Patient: sex M, age 80
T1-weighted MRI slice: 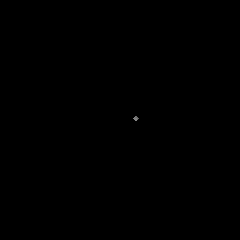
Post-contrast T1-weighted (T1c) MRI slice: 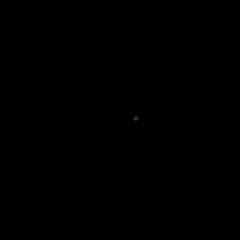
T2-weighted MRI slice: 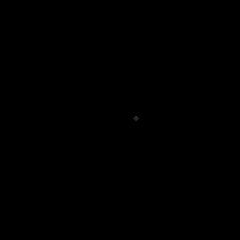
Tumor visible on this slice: no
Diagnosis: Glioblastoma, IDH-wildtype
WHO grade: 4